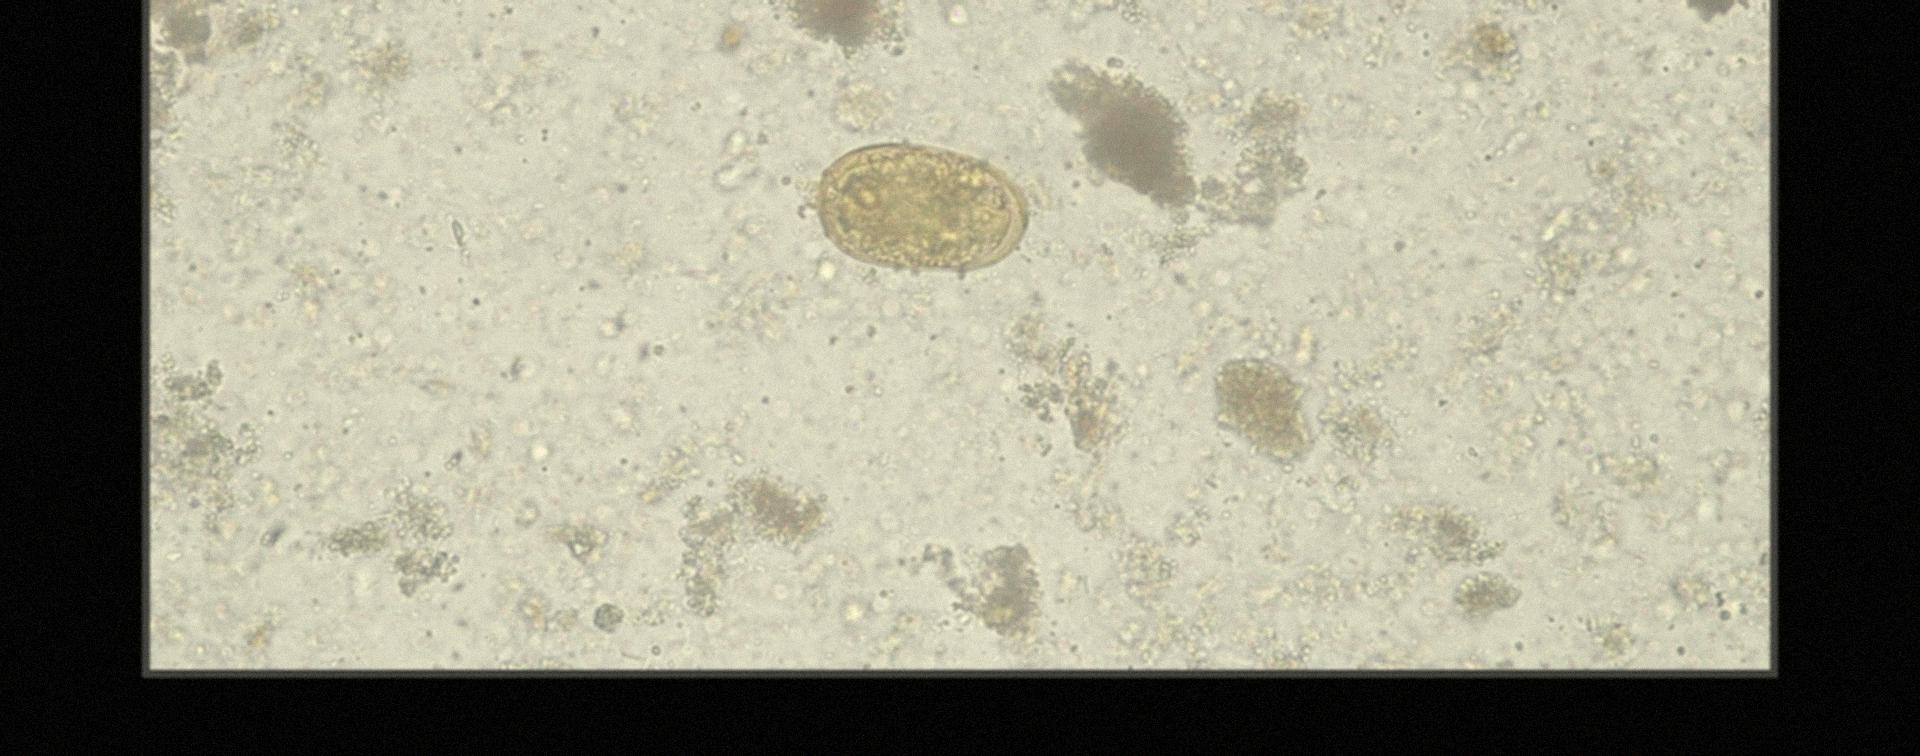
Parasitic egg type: Paragonimus spp